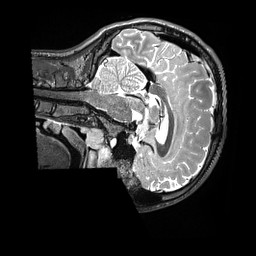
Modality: T2w
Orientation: sagittal
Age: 17
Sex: male
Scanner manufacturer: siemens
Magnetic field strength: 3 T
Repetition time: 3.2 s
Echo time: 0.564 s